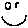
Label: smiley face